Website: home-depot
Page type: customer-info-address
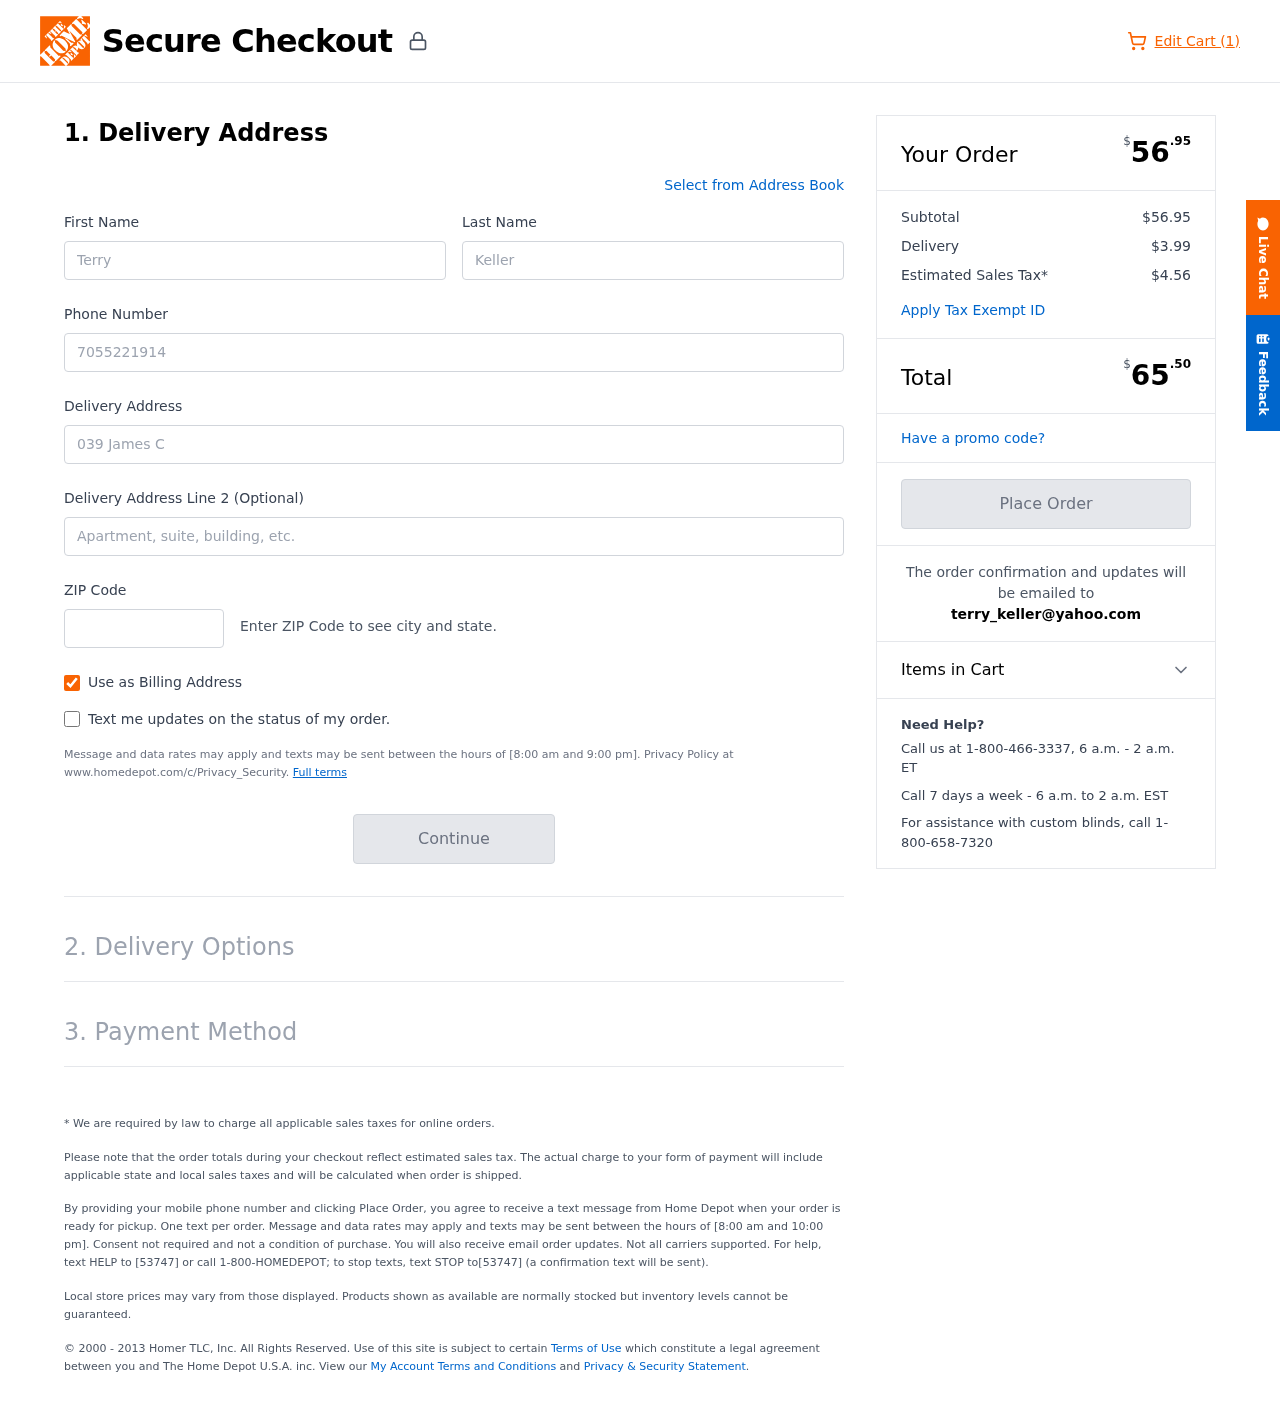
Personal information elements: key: PII_EMAIL
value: terry_keller@yahoo.com
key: PII_FIRSTNAME
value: Terry
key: PII_LASTNAME
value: Keller
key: PII_PHONE
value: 7055221914
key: PII_POSTCODE
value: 33387
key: PII_STREET
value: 039 James Corners Suite 218
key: PII_STREET2
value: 3084 Morris Summit Apt. 660
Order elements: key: ORDER_NUM_ITEMS
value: Edit Cart (1)
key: ORDER_SUBTOTAL_HEADER
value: $56.95
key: ORDER_SUBTOTAL
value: $56.95
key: ORDER_SHIPPING_COST
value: $3.99
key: ORDER_TAX
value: $4.56
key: ORDER_TOTAL2
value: $65.50